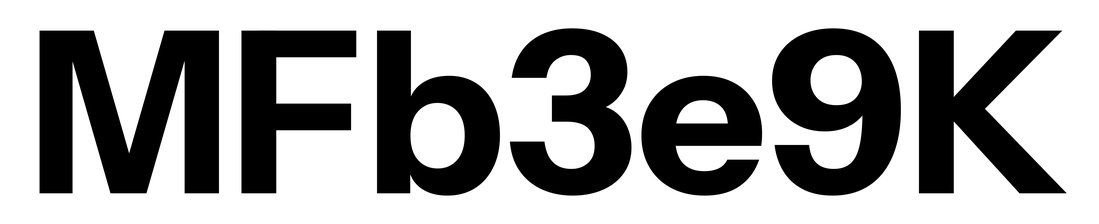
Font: InstrumentSans_Bold